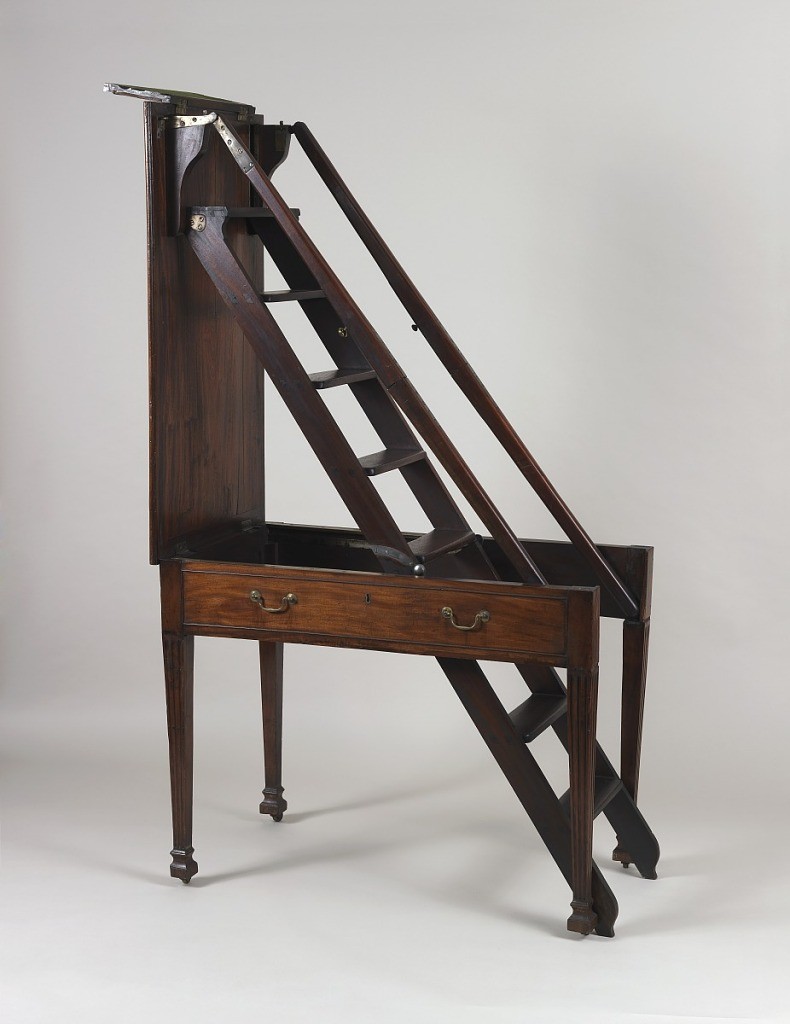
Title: Metamorphic library table-steps
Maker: Thomas Sheraton, English, 1751 - 1806
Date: ca. 1795
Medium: Mahogany, brass, felt
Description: A four-legged rectangular table made in mahogany with brass handles. This table folds out into a small ladder.